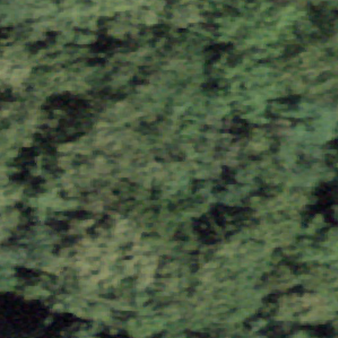
Label: other